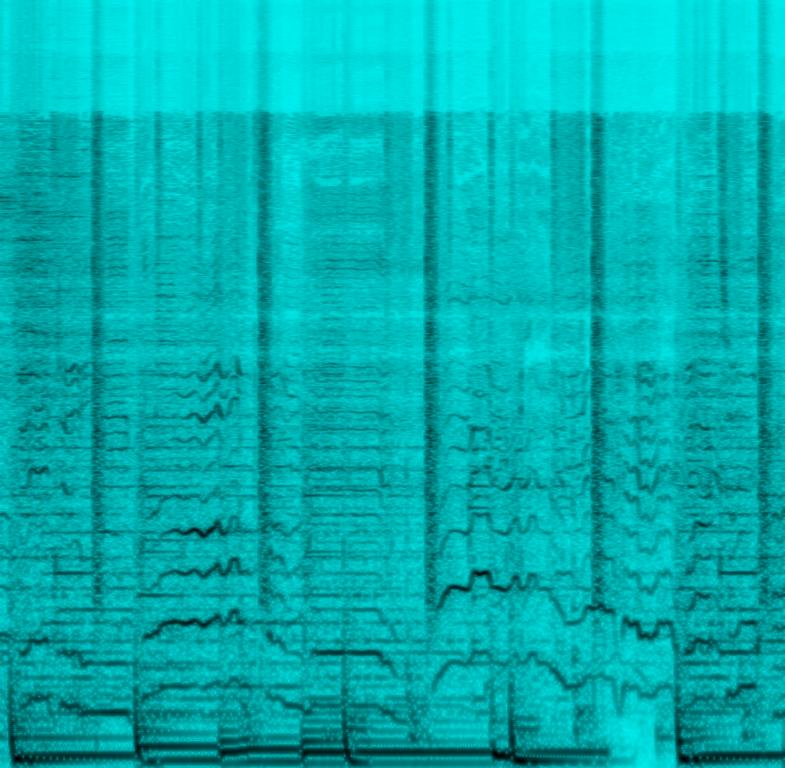
This is an R&B/neo-soul music piece. There is a male vocalist in the lead singing melodically. The main tune is being played by the electric guitar and the keyboard. There is a strong and groovy bass sound. The rhythmic background consists of a slow tempo electronic drum beat. The atmosphere is sentimental. This piece could be used in the soundtrack of a romantic comedy movie that takes place in the big city, especially during the scenes where a character is going through the feeling of heartbreak.